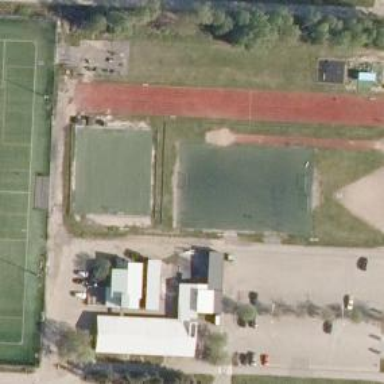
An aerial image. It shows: Artificial turf soccer pitch for leisure sports.